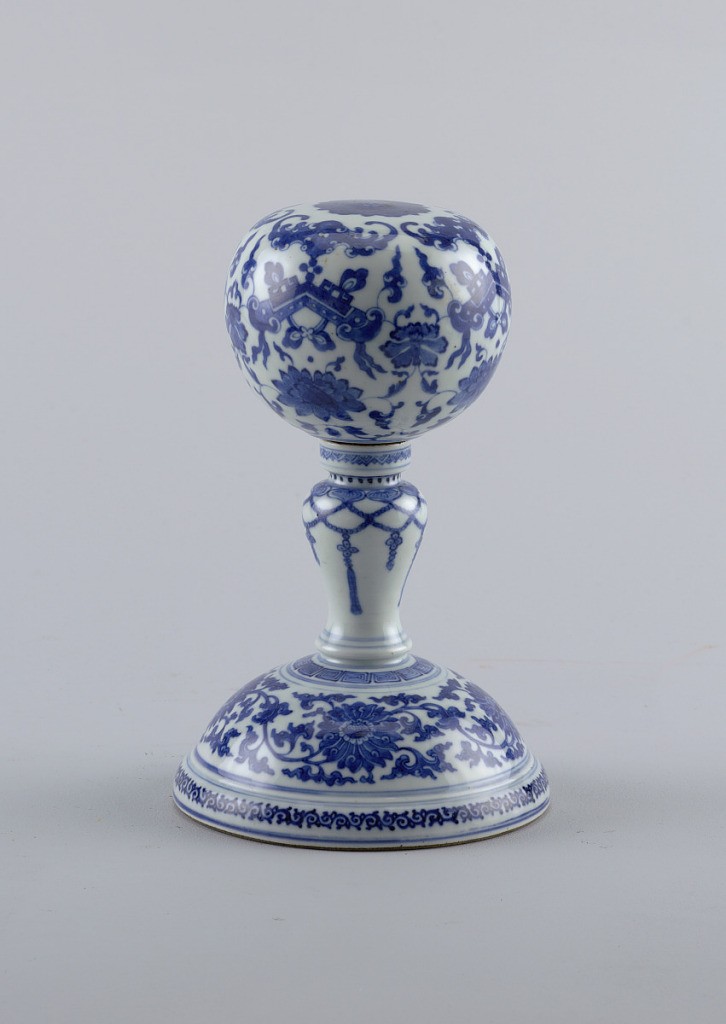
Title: Wig stand
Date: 17th century
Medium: Porcelain
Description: Bulbous wig stand on a baluster stem and wide, hemispherical base. Stem painted with hanging tassels.